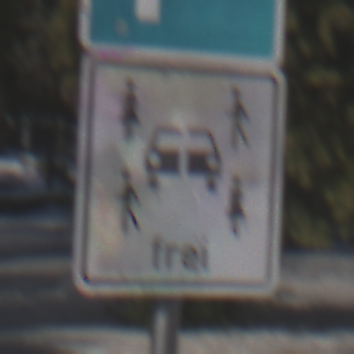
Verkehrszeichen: CarsharingfahrzeugeFrei
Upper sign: Parken
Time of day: MorningAfternoon
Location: Outdoor (Special)
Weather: Clear
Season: Winter
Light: Natural